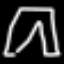
Label: pants